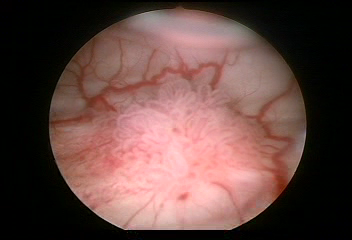
Modality: WLC
Class: Malignant
Subclass: HighGradePapillary
Lesion: L1
Stage: Ta
Morphology: Papillary
Bladder cancer association: Yes
Annotated structures: Tumor